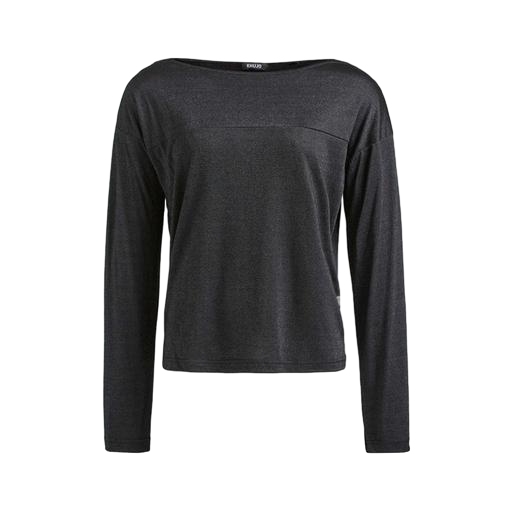
long-sleeve top, long-sleeve tee, long-sleeve jersey tee, white background